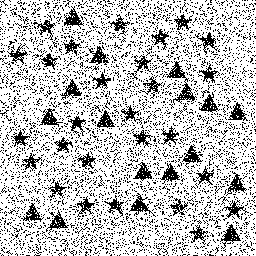
Squares: 0
Triangles: 17
Stars: 27
Total shapes: 44